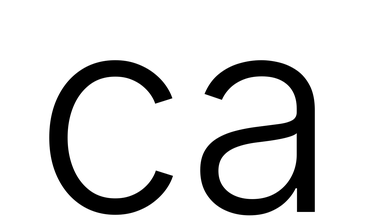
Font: Inter_Light